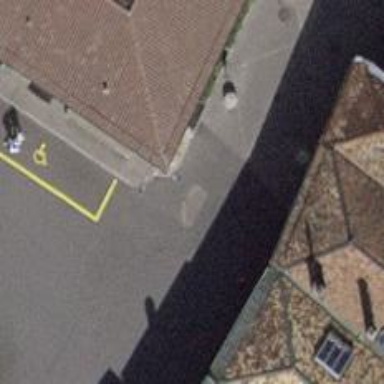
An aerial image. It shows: Bench for seating.